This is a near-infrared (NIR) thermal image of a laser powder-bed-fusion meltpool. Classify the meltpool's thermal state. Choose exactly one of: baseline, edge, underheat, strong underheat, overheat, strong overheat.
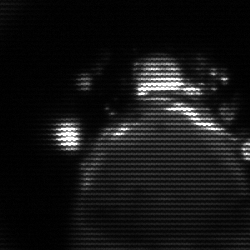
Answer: baseline